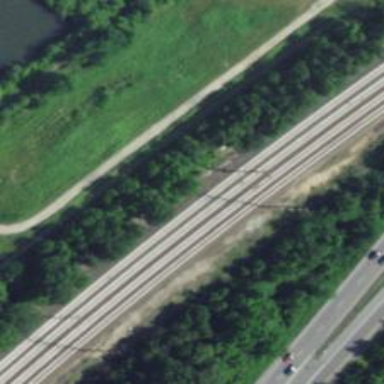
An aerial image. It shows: Catenary mast for power lines.